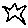
Label: star